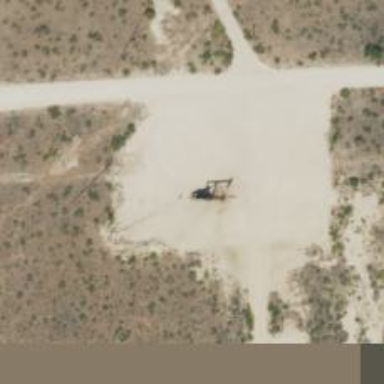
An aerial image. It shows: Petroleum well that is man-made.